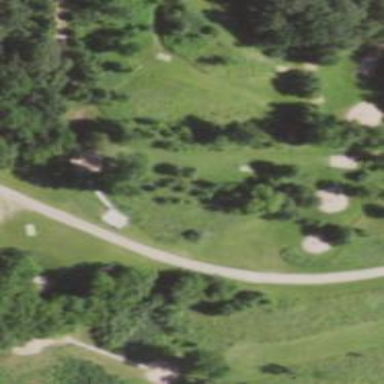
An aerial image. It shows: Fairway of the disc golf course.